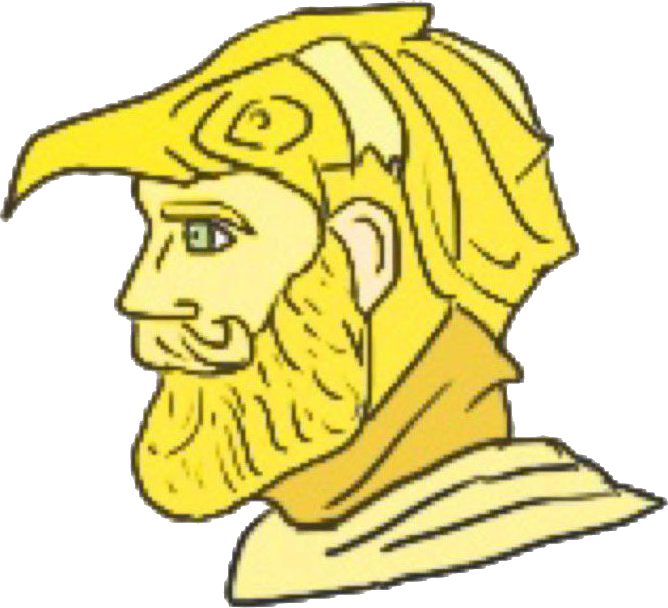
Label: 4_Yes_Chad